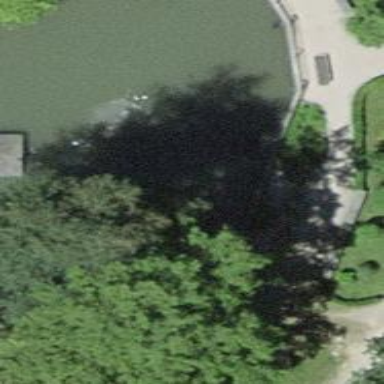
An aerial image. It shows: Pond with natural water.